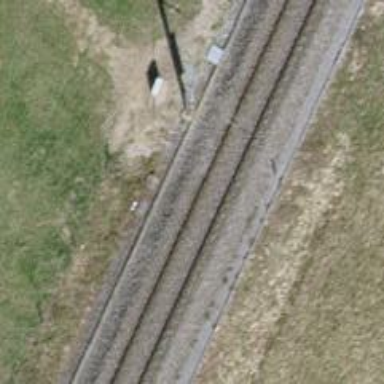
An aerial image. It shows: Railway with electrified contact lines.